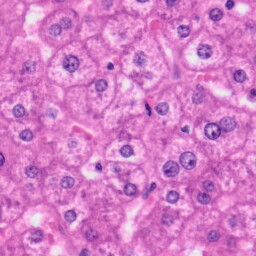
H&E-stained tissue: Liver